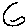
Label: moon